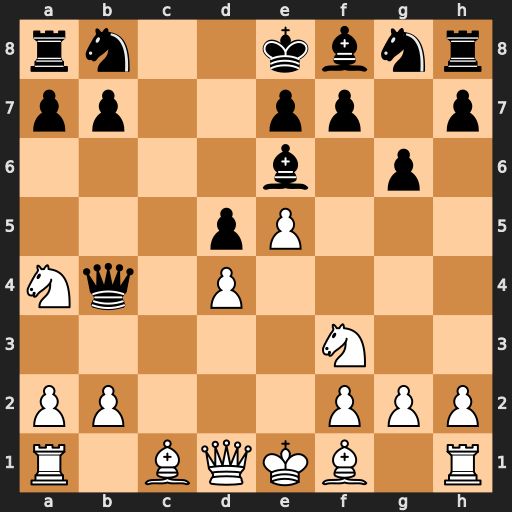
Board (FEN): rn2kbnr/pp2pp1p/4b1p1/3pP3/Nq1P4/5N2/PP3PPP/R1BQKB1R
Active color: w
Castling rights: KQkq
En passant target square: -
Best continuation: Bd2 Qxa4 Qxa4+